Interaction volume radius: 5 \u00c5
Interaction volume height: 50 \u00c5
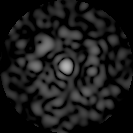
Disorder parameter: 0.8301